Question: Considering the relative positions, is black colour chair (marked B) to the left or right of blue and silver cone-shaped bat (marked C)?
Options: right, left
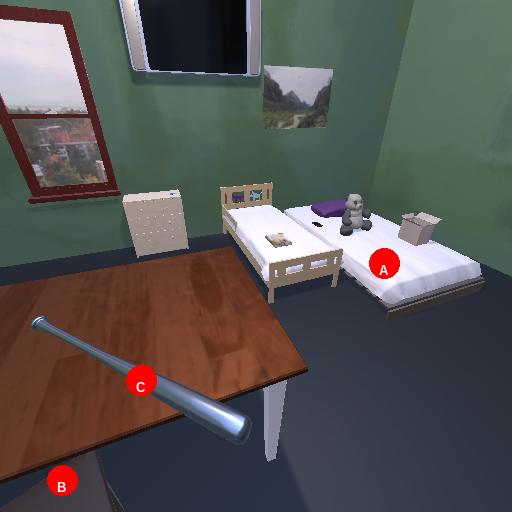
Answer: right